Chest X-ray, PA view. Patient: 58 years old, sex M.
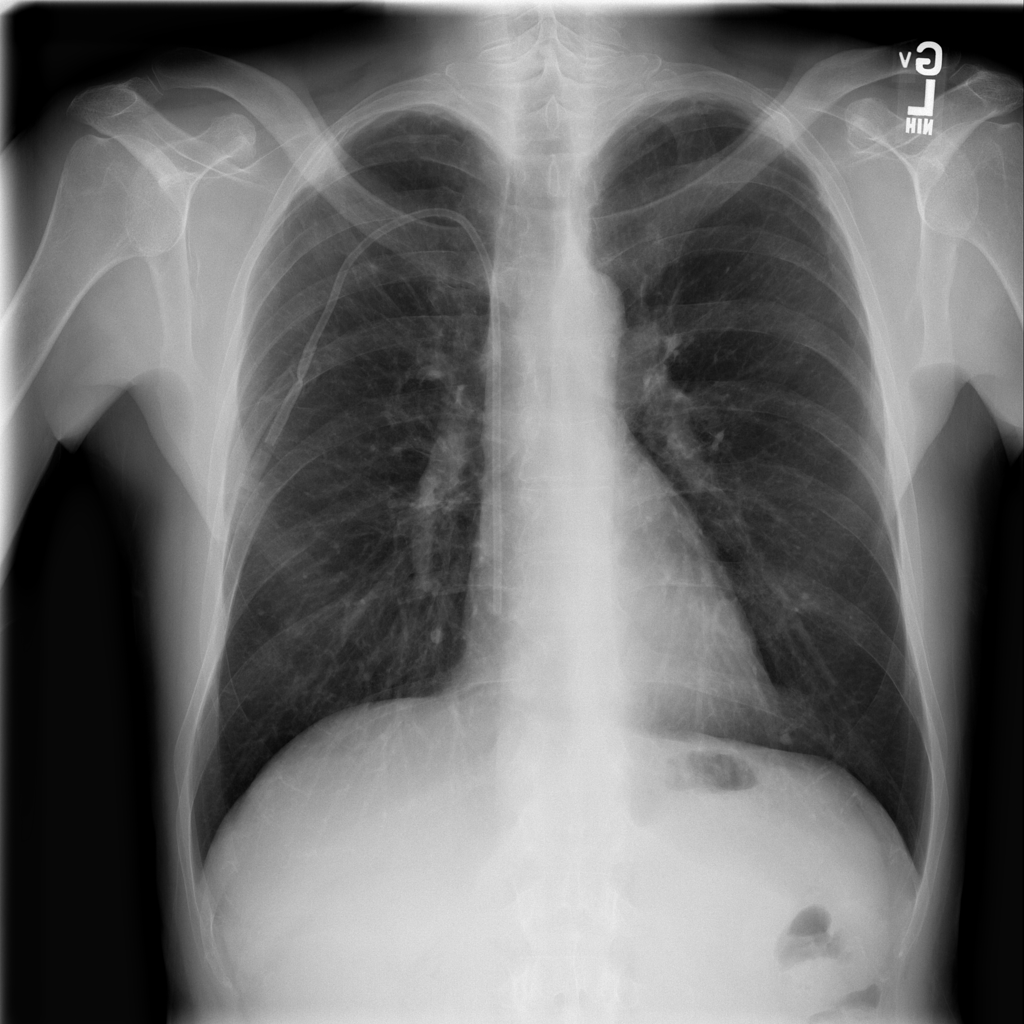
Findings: Pleural_Thickening, Pneumonia